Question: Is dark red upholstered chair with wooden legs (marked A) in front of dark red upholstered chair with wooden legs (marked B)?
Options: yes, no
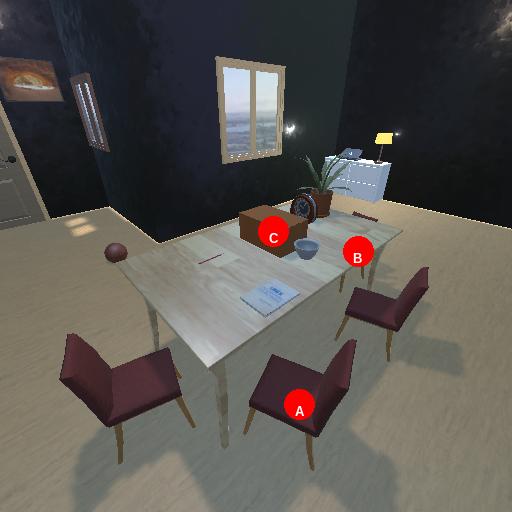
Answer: yes